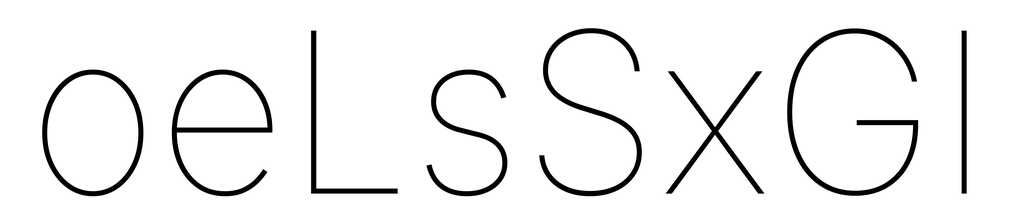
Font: Inter_Thin